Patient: sex F, age 34
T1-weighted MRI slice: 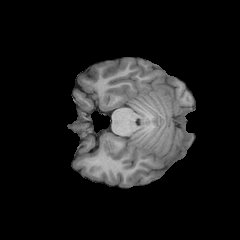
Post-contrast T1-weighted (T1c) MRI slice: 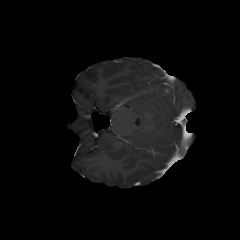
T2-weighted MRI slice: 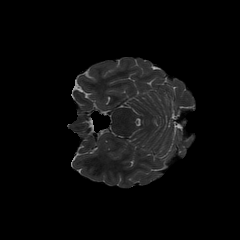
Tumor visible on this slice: no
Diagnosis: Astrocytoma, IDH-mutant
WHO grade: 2